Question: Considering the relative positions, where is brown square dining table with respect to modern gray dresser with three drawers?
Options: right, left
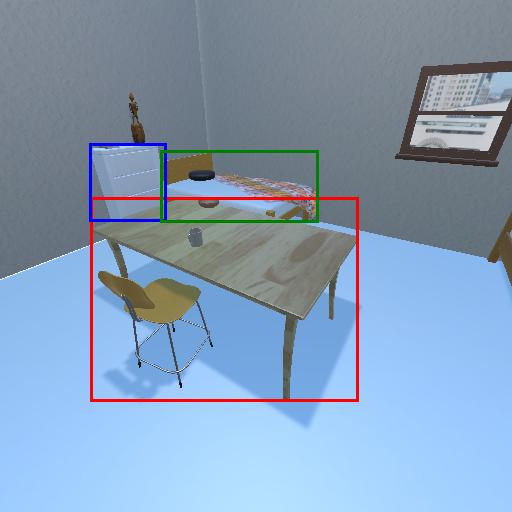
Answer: right